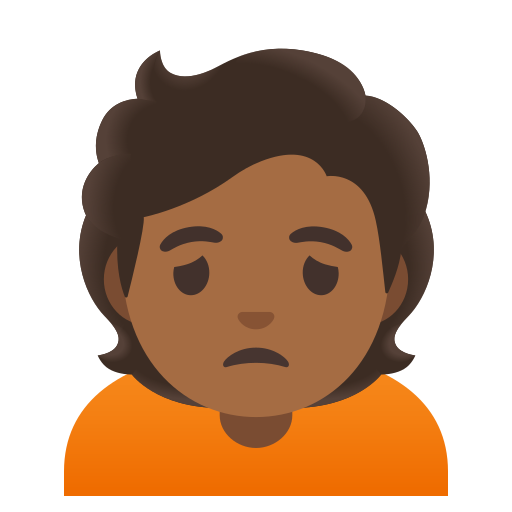
Emoji: 🙍🏾